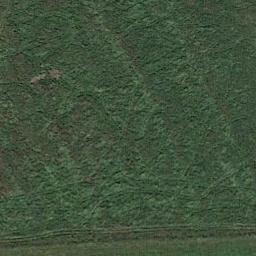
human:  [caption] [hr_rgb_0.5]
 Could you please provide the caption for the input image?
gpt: This meadow has different sparsity in different places .

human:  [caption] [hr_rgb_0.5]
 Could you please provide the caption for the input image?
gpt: The entire image is dominated by grass .

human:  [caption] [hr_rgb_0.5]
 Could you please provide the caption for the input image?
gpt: There are some thin lines in the meadow .

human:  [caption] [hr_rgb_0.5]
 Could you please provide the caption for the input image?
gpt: The meadow is full of green grass .

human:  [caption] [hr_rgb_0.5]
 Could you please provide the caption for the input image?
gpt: A dense meadow with many green grass .